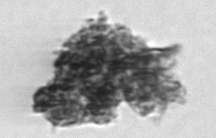
Label: detritus